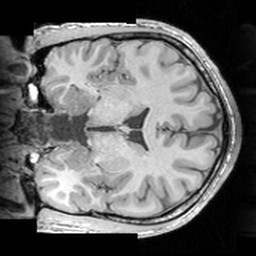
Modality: T1w
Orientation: coronal
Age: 21
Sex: male
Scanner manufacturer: siemens
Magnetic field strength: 3 T
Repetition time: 1.63 s
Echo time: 0.00311 s